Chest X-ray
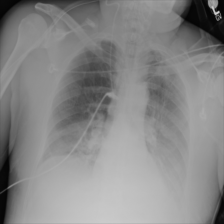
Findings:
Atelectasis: negative
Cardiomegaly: negative
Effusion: negative
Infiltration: negative
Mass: negative
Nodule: negative
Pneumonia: negative
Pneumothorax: negative
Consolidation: negative
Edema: negative
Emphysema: negative
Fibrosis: negative
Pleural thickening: negative
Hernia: negative